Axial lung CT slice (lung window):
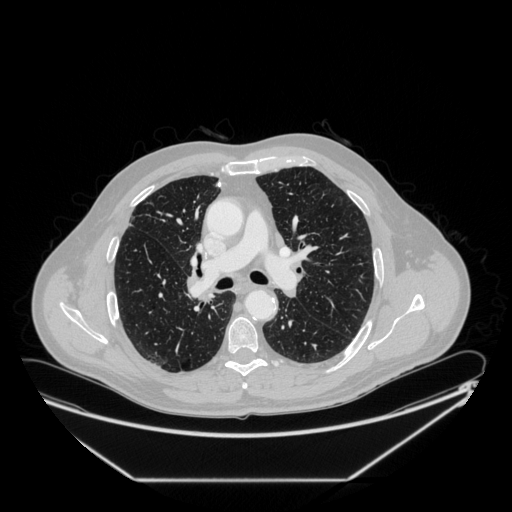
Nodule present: no